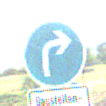
Verkehrszeichen: VorgeschriebeneFahrtrichtungRechts
Zusatzzeichen unten: SonstigeFahrzeugePersonengruppenFrei1
Umgebung: Outdoor, Nature
Tageszeit: MorningAfternoon
Wetter: PartlyCloudy
Licht: Natural
Jahreszeit: NotSpecified
Kontrast: HighContrast